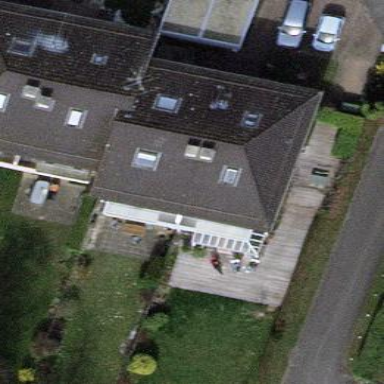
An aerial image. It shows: Terrace building.